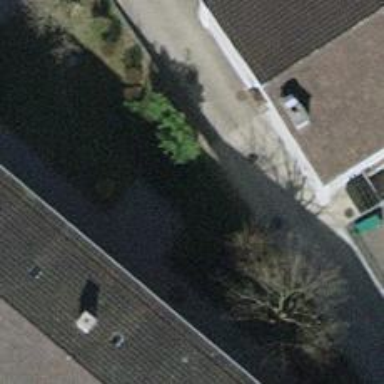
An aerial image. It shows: Urban tree adds touch of nature to the surroundings.